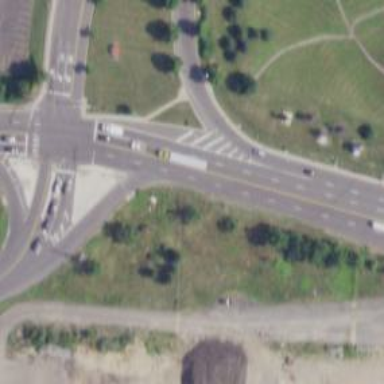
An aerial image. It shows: Secondary link road with asphalt surface.